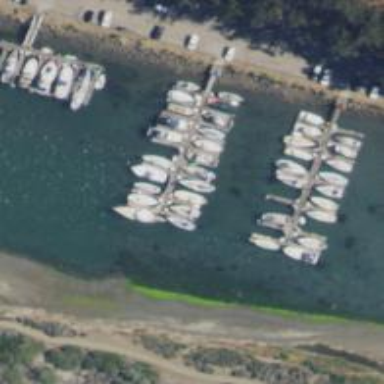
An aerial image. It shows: Pier with mooring facilities.